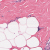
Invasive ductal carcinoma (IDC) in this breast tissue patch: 0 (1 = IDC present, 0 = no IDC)